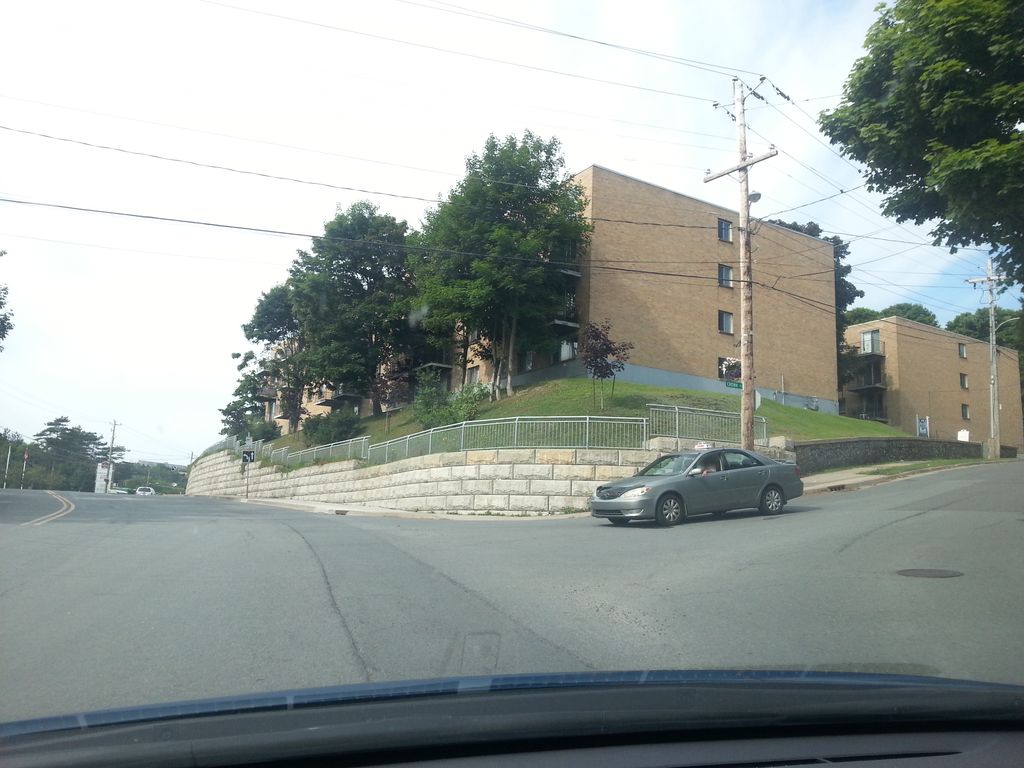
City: halifax